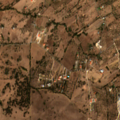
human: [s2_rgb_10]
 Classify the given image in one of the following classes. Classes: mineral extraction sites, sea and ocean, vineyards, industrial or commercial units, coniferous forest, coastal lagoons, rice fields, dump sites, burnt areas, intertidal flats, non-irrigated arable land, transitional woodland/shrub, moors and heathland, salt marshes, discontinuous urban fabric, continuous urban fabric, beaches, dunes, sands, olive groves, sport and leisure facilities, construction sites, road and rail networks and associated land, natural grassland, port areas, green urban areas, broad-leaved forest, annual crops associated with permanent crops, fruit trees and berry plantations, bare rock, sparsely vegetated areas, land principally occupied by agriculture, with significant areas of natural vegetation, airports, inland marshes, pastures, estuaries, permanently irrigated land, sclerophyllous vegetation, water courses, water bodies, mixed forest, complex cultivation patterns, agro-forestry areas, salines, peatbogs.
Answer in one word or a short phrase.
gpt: industrial or commercial units, olive groves, pastures, annual crops associated with permanent crops